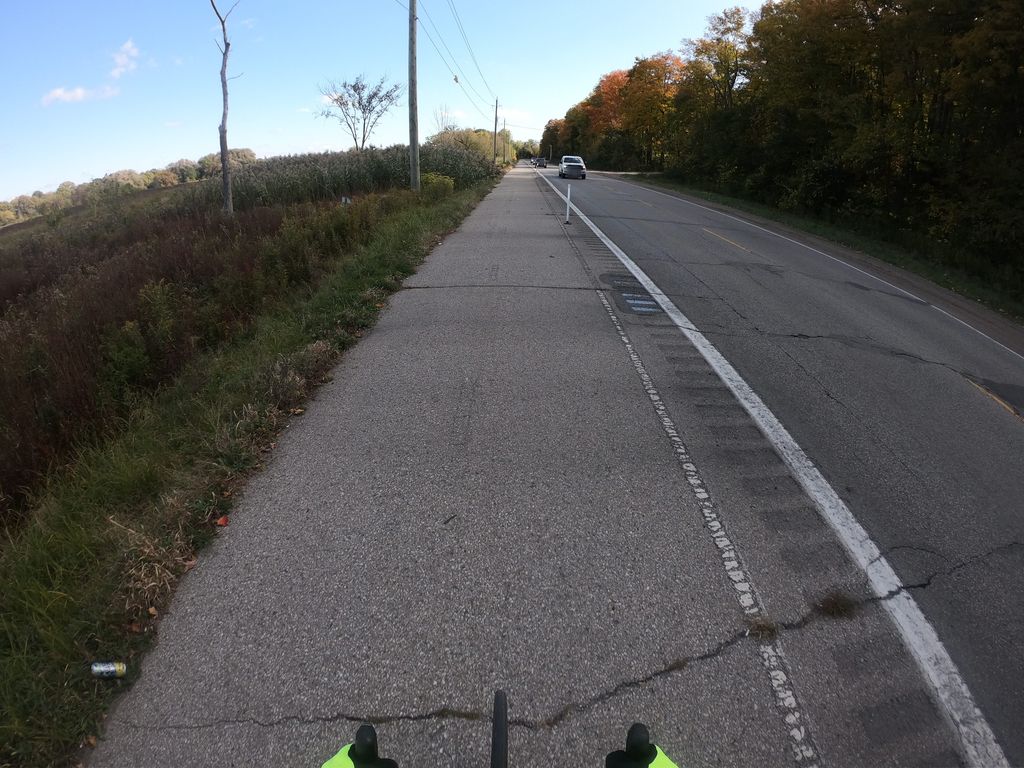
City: kitchener-waterloo